Field crop: maize
Growth stage: 2
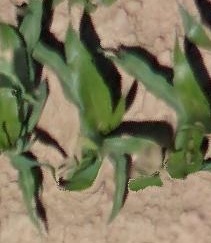
Species: maize